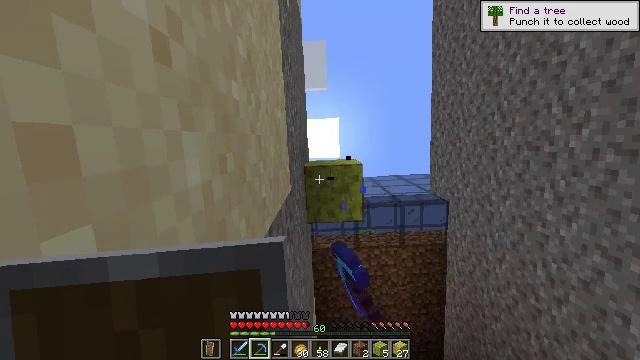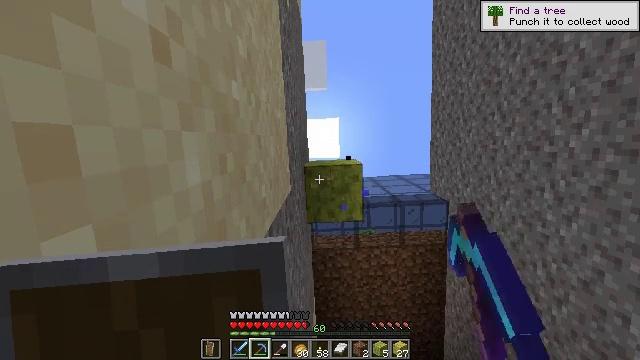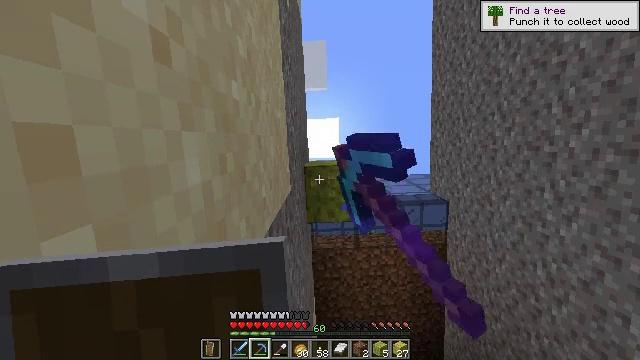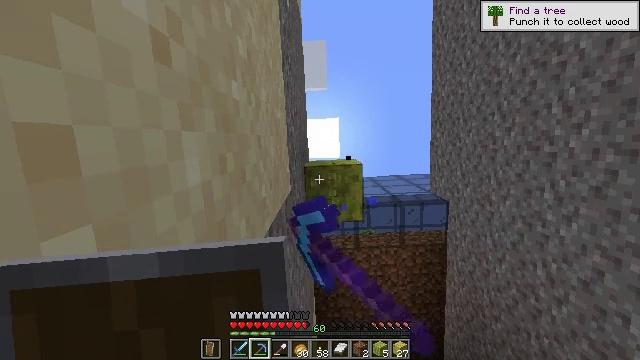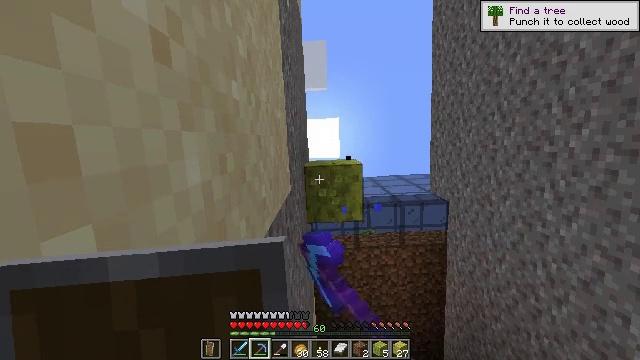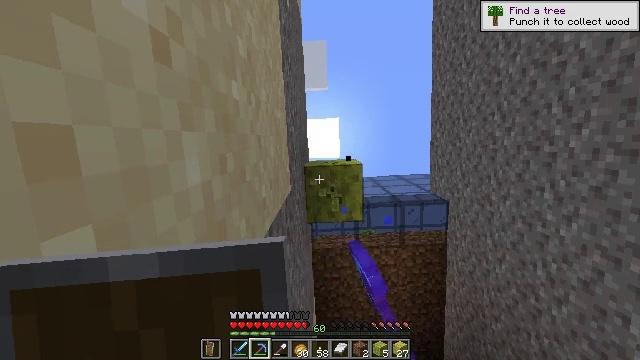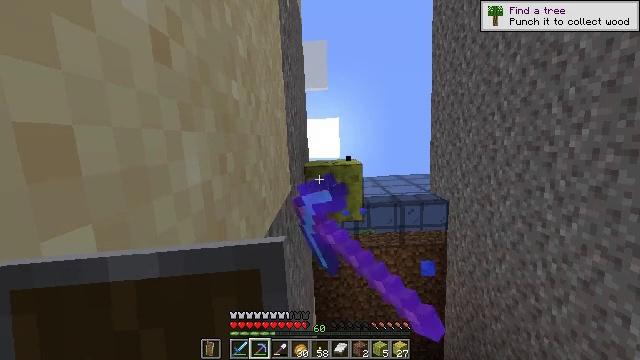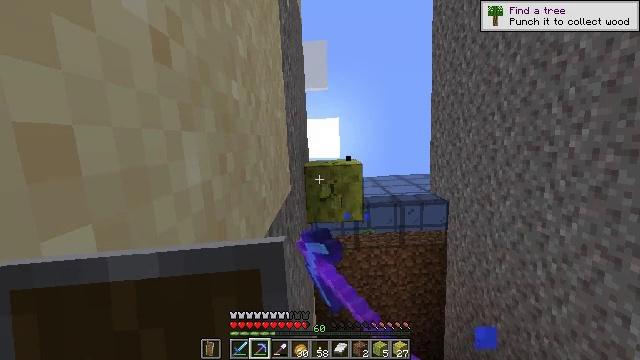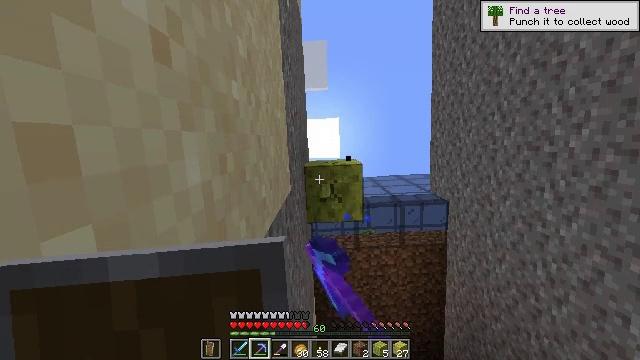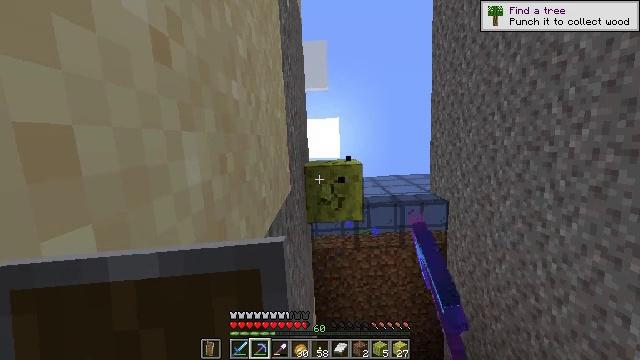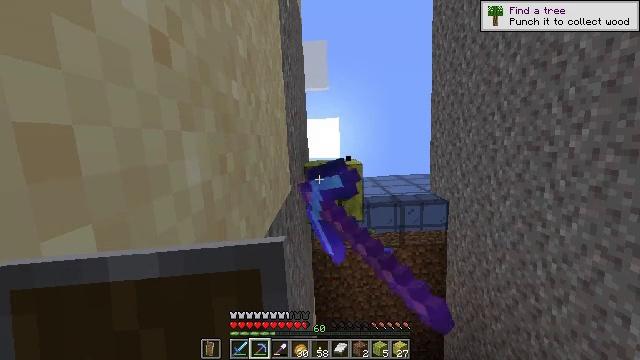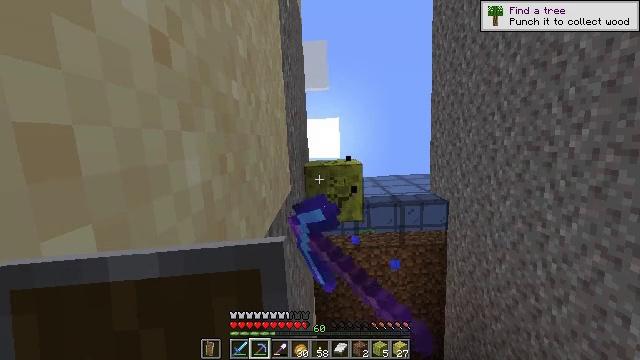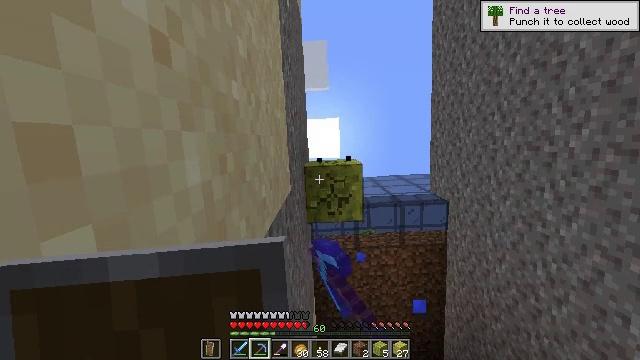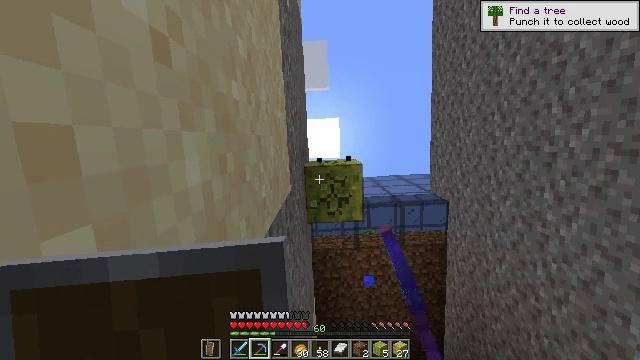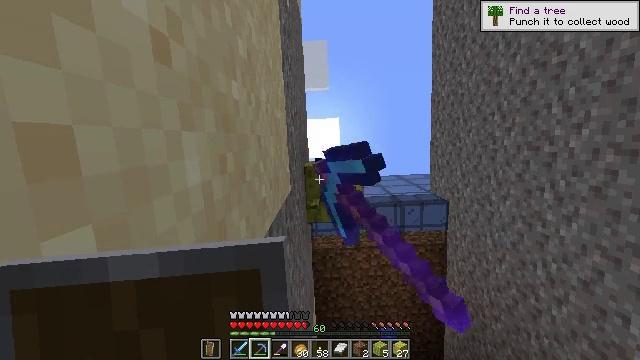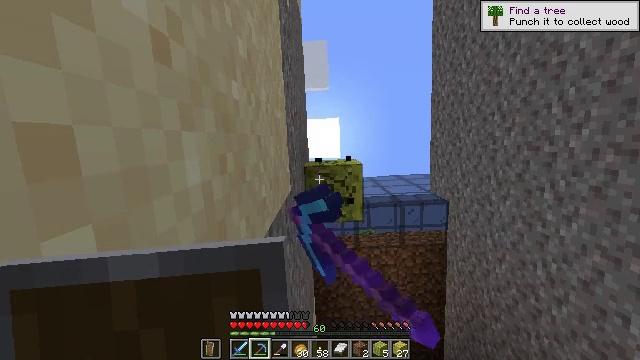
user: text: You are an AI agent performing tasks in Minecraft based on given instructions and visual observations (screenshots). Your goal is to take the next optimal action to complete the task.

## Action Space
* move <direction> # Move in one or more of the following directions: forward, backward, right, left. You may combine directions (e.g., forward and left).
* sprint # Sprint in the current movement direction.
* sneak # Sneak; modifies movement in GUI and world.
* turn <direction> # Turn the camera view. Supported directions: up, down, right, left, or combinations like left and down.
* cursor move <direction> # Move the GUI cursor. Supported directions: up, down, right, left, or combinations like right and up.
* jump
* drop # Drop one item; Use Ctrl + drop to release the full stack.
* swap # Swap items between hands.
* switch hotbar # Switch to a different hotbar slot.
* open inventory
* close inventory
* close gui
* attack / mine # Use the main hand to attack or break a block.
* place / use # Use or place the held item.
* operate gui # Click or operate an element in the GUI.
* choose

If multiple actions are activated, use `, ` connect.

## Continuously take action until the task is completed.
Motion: motion action
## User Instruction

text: Gather a wet sponge from the ocean.
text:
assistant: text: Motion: attack / mine
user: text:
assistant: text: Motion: attack / mine
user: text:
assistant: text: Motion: attack / mine
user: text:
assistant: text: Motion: attack / mine
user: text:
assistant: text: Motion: attack / mine
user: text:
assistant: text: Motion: attack / mine
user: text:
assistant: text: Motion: attack / mine
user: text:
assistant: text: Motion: attack / mine
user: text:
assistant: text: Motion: attack / mine
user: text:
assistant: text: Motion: attack / mine
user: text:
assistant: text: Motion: attack / mine
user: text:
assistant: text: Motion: attack / mine
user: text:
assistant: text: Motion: attack / mine
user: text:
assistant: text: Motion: attack / mine
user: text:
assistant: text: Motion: attack / mine
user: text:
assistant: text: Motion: attack / mine
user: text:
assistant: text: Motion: attack / mine
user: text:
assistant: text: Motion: attack / mine
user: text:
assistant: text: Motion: attack / mine
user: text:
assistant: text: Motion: attack / mine
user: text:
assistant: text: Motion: attack / mine
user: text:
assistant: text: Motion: attack / mine
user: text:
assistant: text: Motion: attack / mine
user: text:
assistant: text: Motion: attack / mine
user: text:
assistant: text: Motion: attack / mine
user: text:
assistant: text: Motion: no_op
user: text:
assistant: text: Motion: no_op
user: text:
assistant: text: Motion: no_op
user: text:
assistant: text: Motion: no_op
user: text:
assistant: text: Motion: no_op